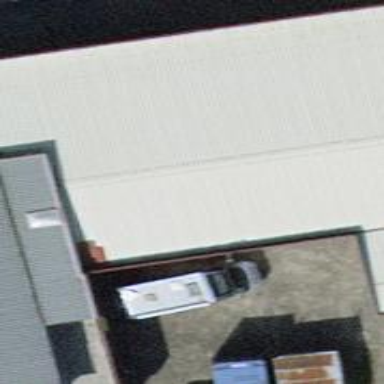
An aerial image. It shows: Car repair shop.